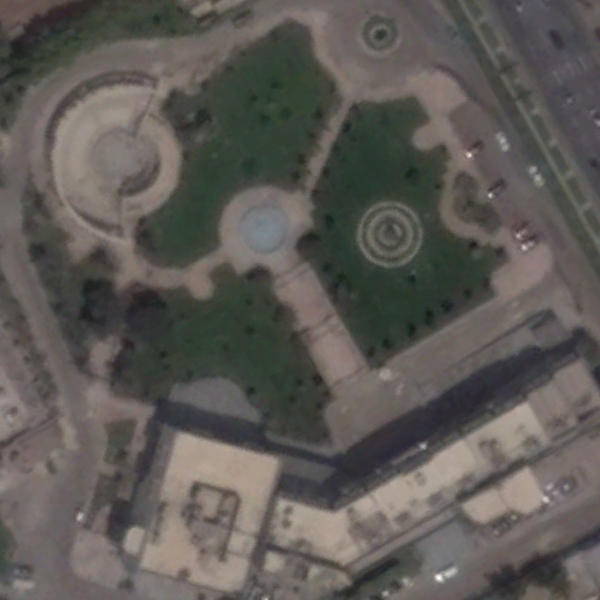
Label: Square